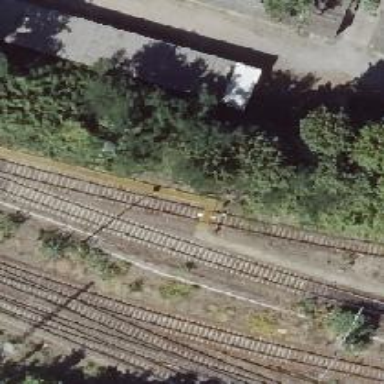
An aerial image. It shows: Wedge is used for the railway derail.